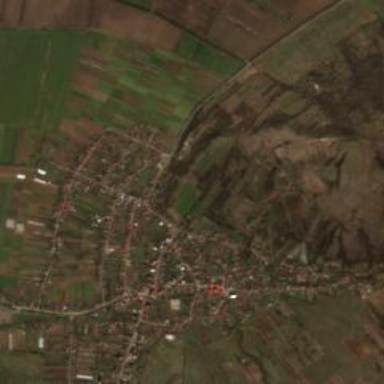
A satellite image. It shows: Village.